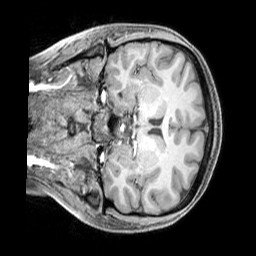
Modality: T1w
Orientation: coronal
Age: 21
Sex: female
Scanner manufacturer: siemens
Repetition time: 2.3 s
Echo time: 0.00226 s